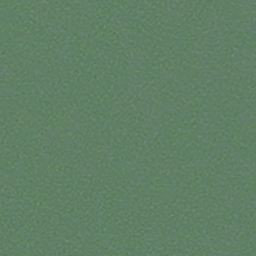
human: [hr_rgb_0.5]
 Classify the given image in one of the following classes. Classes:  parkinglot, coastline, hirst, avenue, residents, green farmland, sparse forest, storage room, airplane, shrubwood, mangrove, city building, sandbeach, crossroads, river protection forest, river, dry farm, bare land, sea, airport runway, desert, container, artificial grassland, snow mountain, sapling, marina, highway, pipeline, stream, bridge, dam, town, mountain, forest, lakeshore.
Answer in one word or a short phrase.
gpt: sea